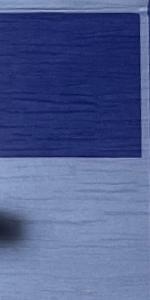
Label: Empty